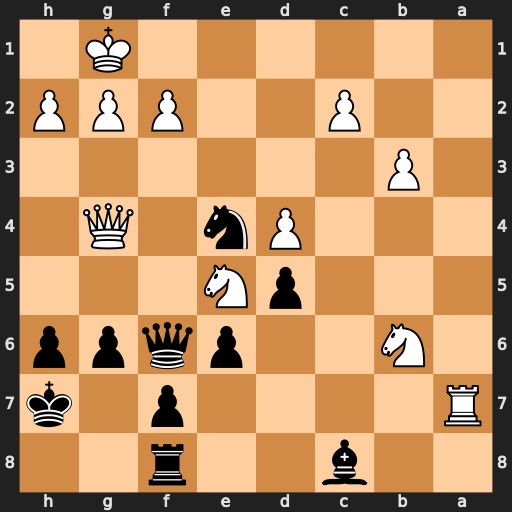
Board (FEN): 2b2r2/R4p1k/1N2pqpp/3pN3/3Pn1Q1/1P6/2P2PPP/6K1
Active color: b
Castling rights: -
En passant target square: -
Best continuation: Qxf2+ Kh1 Qe1#